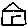
Label: house